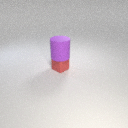
large purple rubber cylinder above small red rubber cube